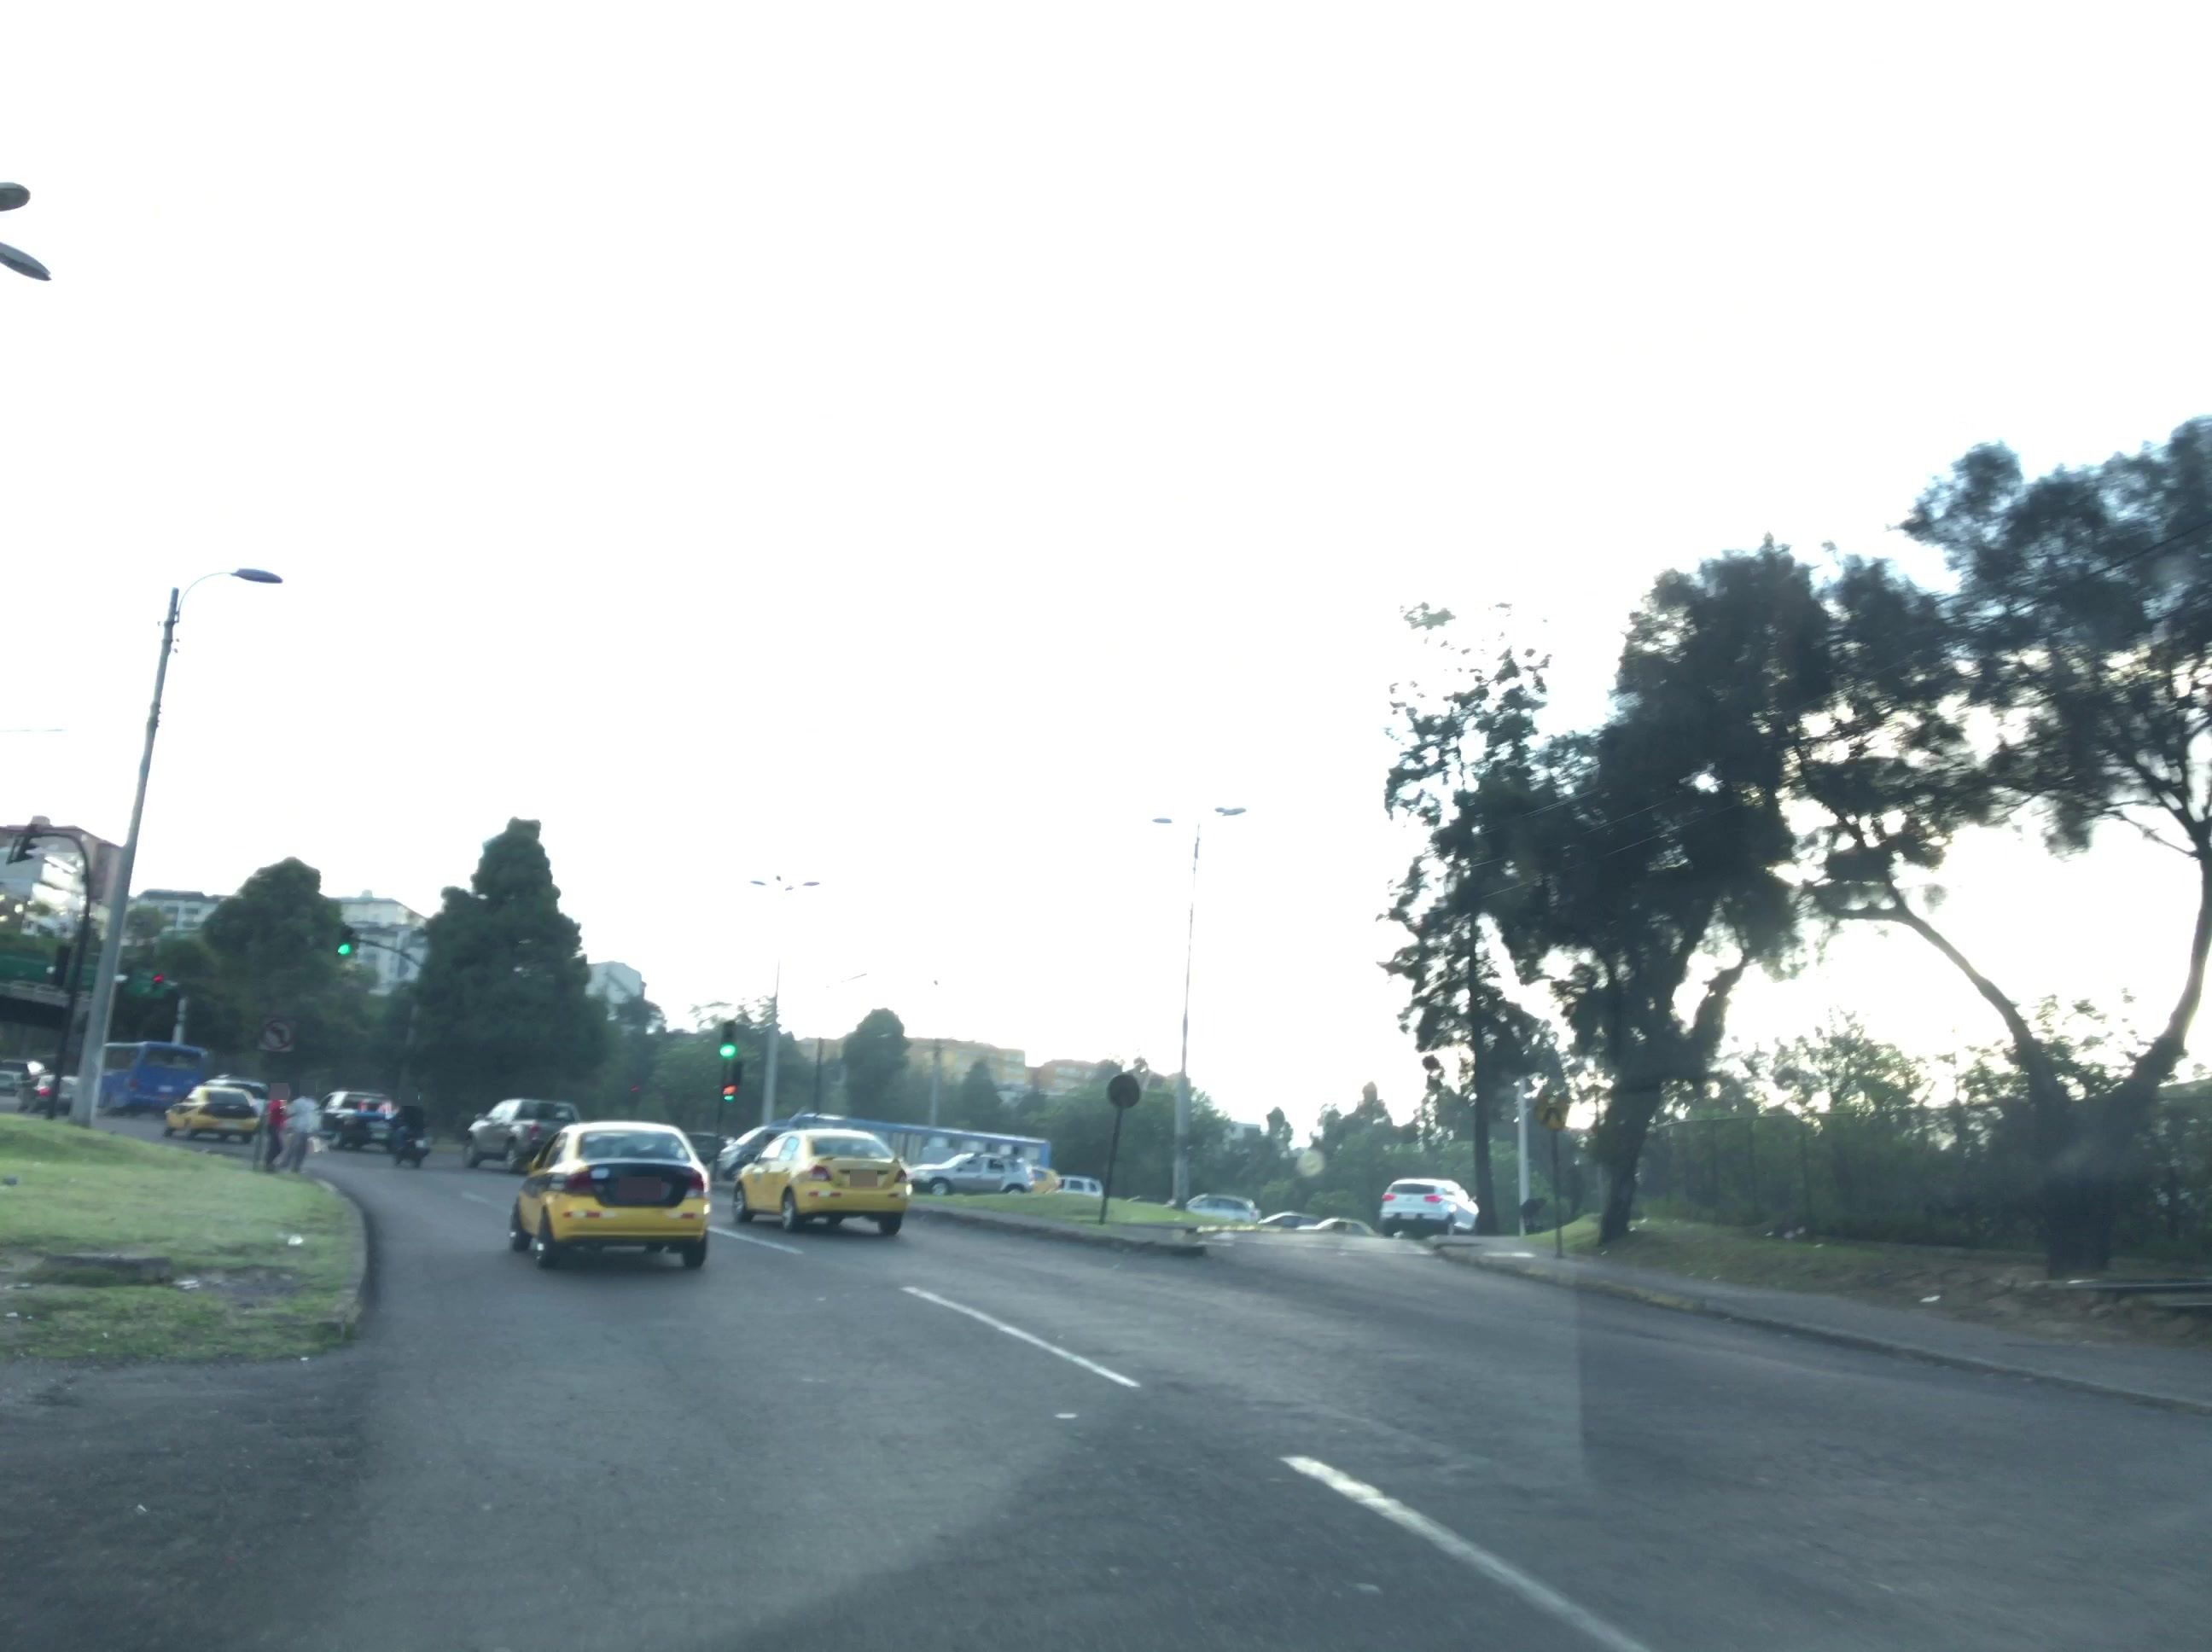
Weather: clear
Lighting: day
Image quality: slightly poor
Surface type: driving surface
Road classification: footway, residential, steps
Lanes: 2
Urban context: urban centre
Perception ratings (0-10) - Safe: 2.25, Lively: 6.95, Beautiful: 8.73, Boring: 1.83, Depressing: 2.33, Wealthy: 2.38